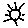
Label: sun